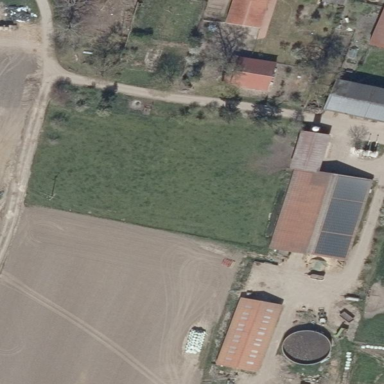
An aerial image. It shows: Farmyard area.